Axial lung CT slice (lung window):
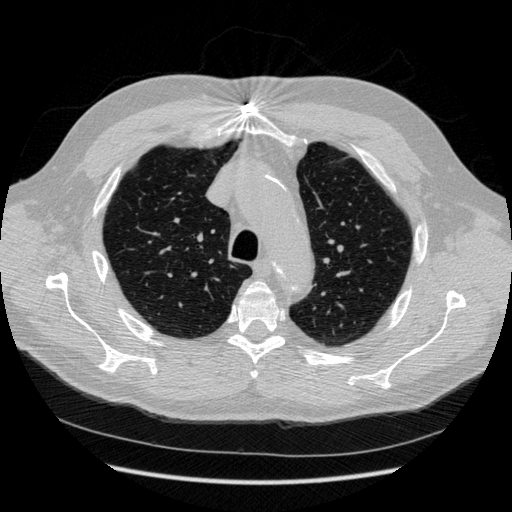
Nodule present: no